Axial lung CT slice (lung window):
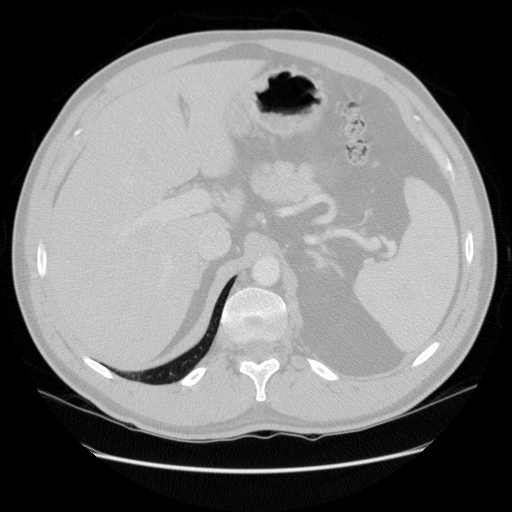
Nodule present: no